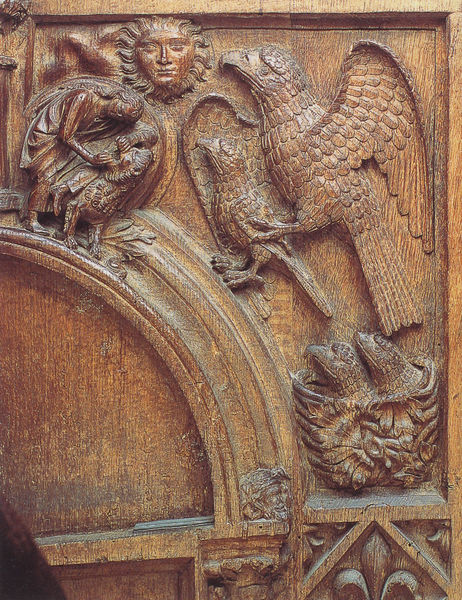
Titel: Kölner Dom, Chorgestühl
Standort: Köln, Dom (EU - D - NRW)
Schlagwörter: adler, kopf, mann, vogel, holz, gesicht, schauen, sonne, relief, bogen, rundbogen, detail, junge, strahlen, greifen, raub, küken, lilie, altar, schnitzerei, jesus, greifvogel, nest, chor, junges, chorgestühl, holzrelief, jungtiere